Interaction volume radius: 10 \u00c5
Interaction volume height: 10 \u00c5
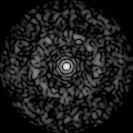
Disorder parameter: 0.8365